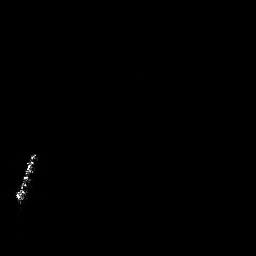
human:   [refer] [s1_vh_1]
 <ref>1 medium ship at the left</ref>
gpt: <box>[[5, 58, 14, 79, 0]]</box>